Interaction volume radius: 10 \u00c5
Interaction volume height: 20 \u00c5
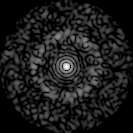
Disorder parameter: 0.8497